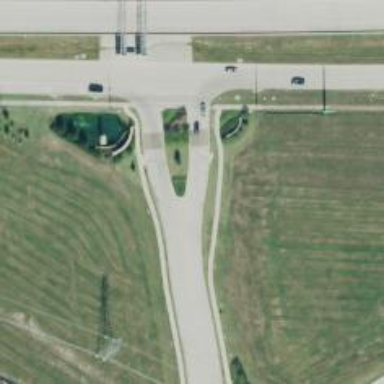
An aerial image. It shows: Tertiary link road.